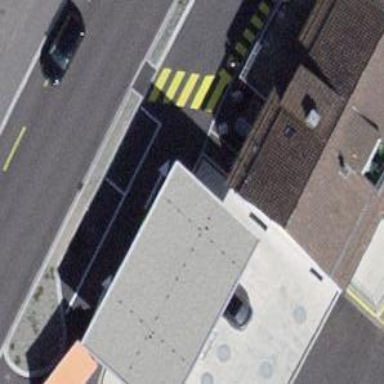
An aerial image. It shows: Fuel station located under roof.